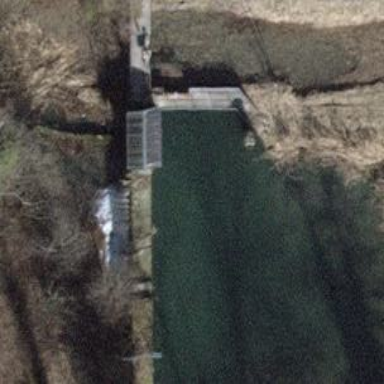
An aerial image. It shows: Weir along the waterway.